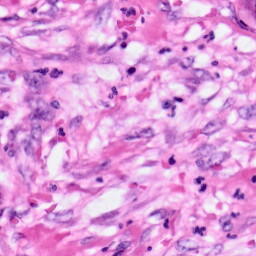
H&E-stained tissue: Pancreatic